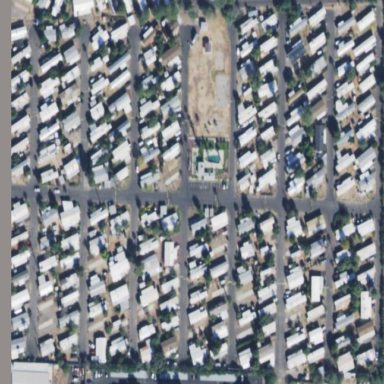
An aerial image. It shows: Residential area designated as trailer park.